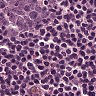
Metastatic tissue present: no